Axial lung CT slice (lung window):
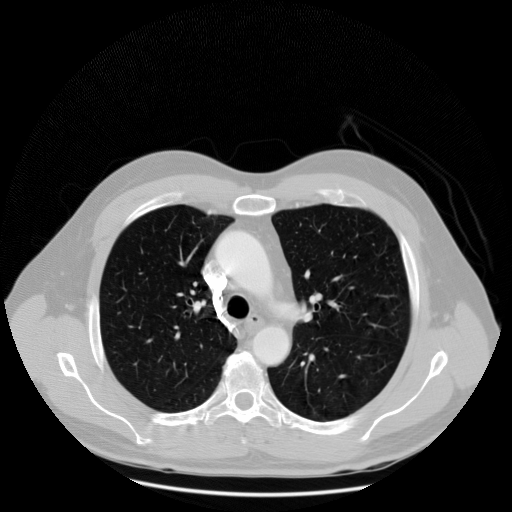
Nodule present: no